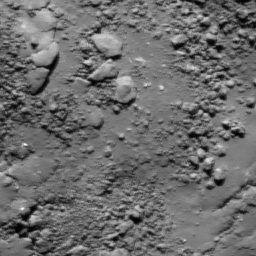
Host type: background_regolith
Lunar coordinates: latitude nan, longitude nan